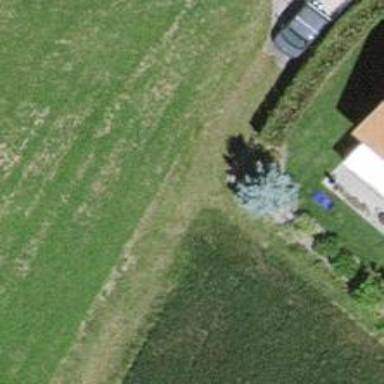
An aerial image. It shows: Grass track.